Question: I'm trying to change roles of a user in keycloak with the keycloak-admin-client in a spring boot application, but I can't even instanciate keycloak.
I'm trying to get the keycloak server here, but Im getting a InstantiationError
'''
String serverUrl = "http://localhost:8080/auth";
String realm = "User-Service-Realm";
String clientId = "admin-cli";
Keycloak keycloak = Keycloak.getInstance(
serverUrl,
realm,
"admin",
"admin",
clientId);
'''
'''
Exception in thread "main" java.lang.InstantiationError: org.jboss.resteasy.client.jaxrs.ResteasyClientBuilder
at org.keycloak.admin.client.Keycloak.<init>(Keycloak.java:58)
at org.keycloak.admin.client.Keycloak.getInstance(Keycloak.java:106)
at de.uni.stuttgart.isw.ccm.userservice.api.KeycloakAdminClientExample.main(KeycloakAdminClientExample.java:31)
'''
Apparently its a problem with the admin-client itself, since the keycloak builder is based on the resteasyclientbuilder.

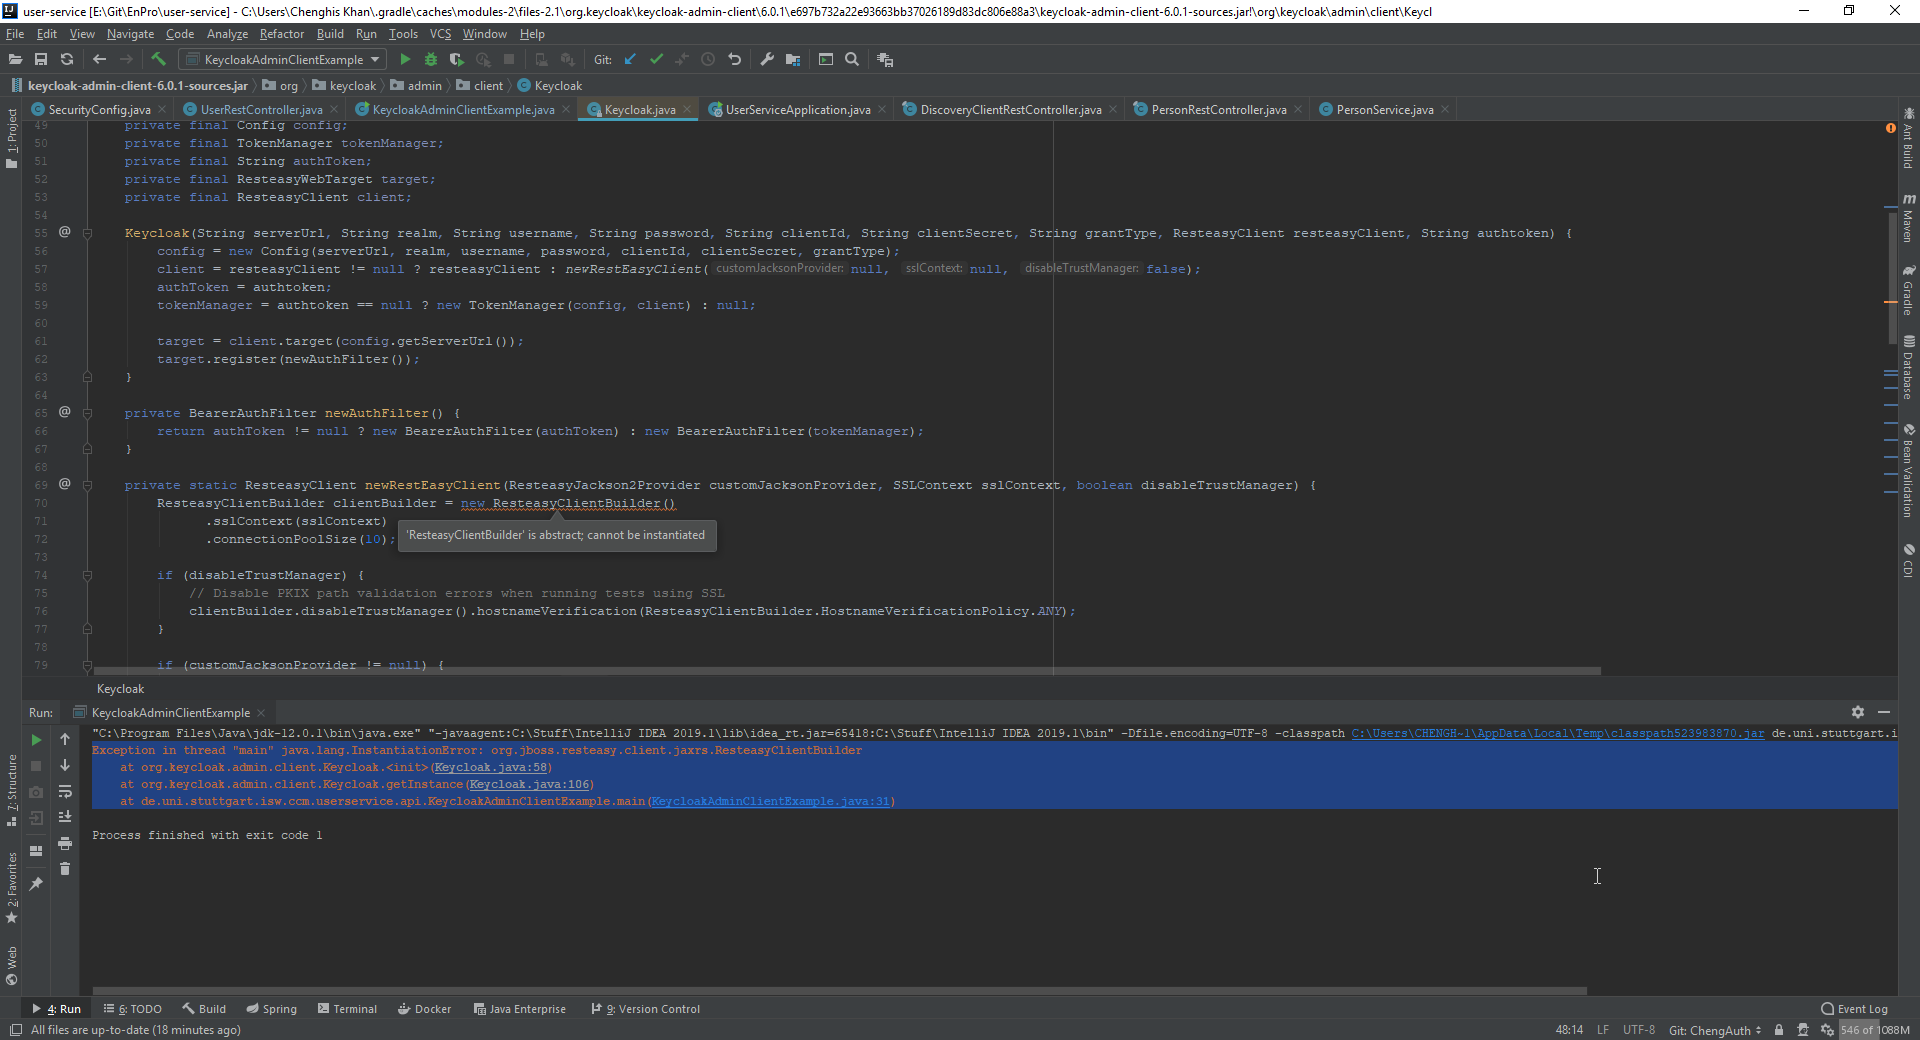
Answer: You seem to have incompatible libraries or library versions. The error message complains that 'ResteasyClientBuilder' is abstract. That not the case in our working project.
So as a reference, here is an extract from our gradle file so you can see a working combination of library versions:
'''
implementation 'org.keycloak:keycloak-admin-client:6.0.1'
implementation 'javax.ws.rs:javax.ws.rs-api:2.0'
implementation 'org.jboss.resteasy:resteasy-jaxrs:3.6.3.Final'
implementation 'org.jboss.resteasy:resteasy-client:3.6.3.Final'
implementation 'org.jboss.resteasy:resteasy-jackson2-provider:3.6.3.Final'
'''
:
'ResteasyClientBuilder' has become an abstract class with version 4.0 of . So it looks as if you are using version 4.x, while Keycloak expects 3.x.